Aerial crown-view tile of a tropical tree (Barro Colorado Island, Panama), acquired 20240611:
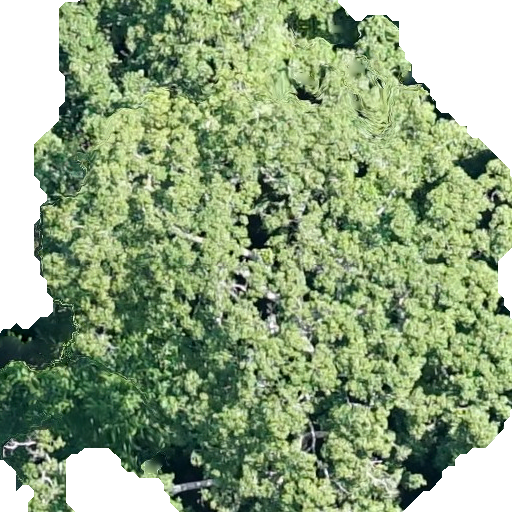
Species: Ficus insipida
GBIF accepted scientific name: Ficus insipida
Crown area: 374.952 m²